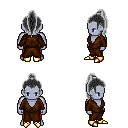
a pixel art fantasy rpg character, male body template, dark elf, purple skin, brown robe, red pants, gray long topknot hairstyle, gold boots, four views (front, back, left, right), 2x2 character sprite sheet, small pixel art, hard edges, no anti-aliasing